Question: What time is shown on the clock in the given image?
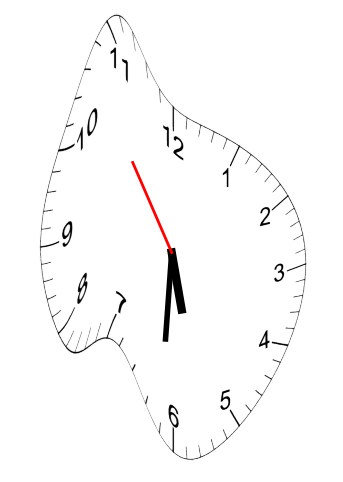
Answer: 05:30:54